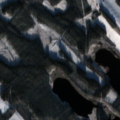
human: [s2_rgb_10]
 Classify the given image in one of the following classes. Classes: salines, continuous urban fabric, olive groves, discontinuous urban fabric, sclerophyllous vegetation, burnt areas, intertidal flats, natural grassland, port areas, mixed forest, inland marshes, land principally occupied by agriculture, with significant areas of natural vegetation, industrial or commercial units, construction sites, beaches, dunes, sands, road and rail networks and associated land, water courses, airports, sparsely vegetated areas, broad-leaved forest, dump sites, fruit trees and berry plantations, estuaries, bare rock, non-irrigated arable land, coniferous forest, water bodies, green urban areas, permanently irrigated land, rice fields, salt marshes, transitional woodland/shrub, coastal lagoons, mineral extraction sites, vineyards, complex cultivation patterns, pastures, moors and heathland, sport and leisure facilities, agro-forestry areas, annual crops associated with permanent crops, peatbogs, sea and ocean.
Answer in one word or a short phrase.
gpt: non-irrigated arable land, coniferous forest, mixed forest, transitional woodland/shrub, water bodies